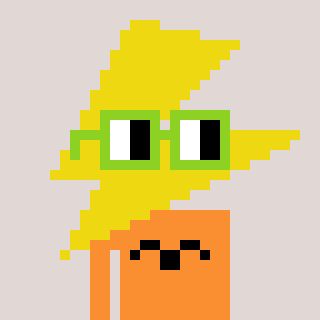
a pixel art character with square light green glasses, a lightning bolt-shaped head and a orange-colored body on a warm background